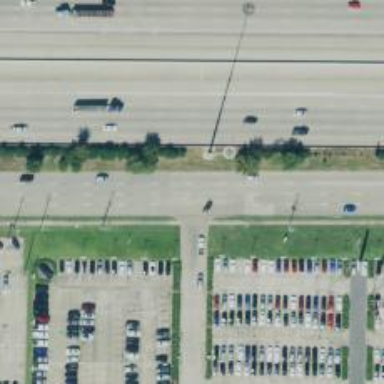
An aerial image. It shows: Secondary road with frontage road.